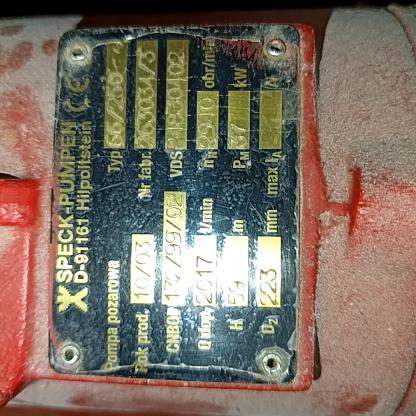
Klasa: tabliczka-znamionowa